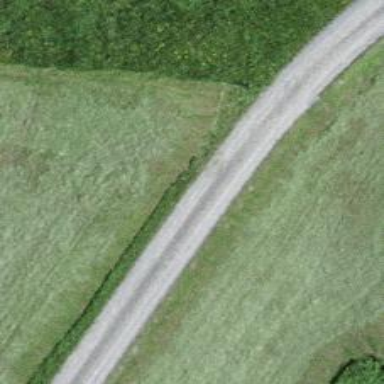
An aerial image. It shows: Agricultural track with pebblestone surface of grade3 quality. Mainly used for agricultural vehicles.